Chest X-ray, AP view. Patient: 54 years old, sex F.
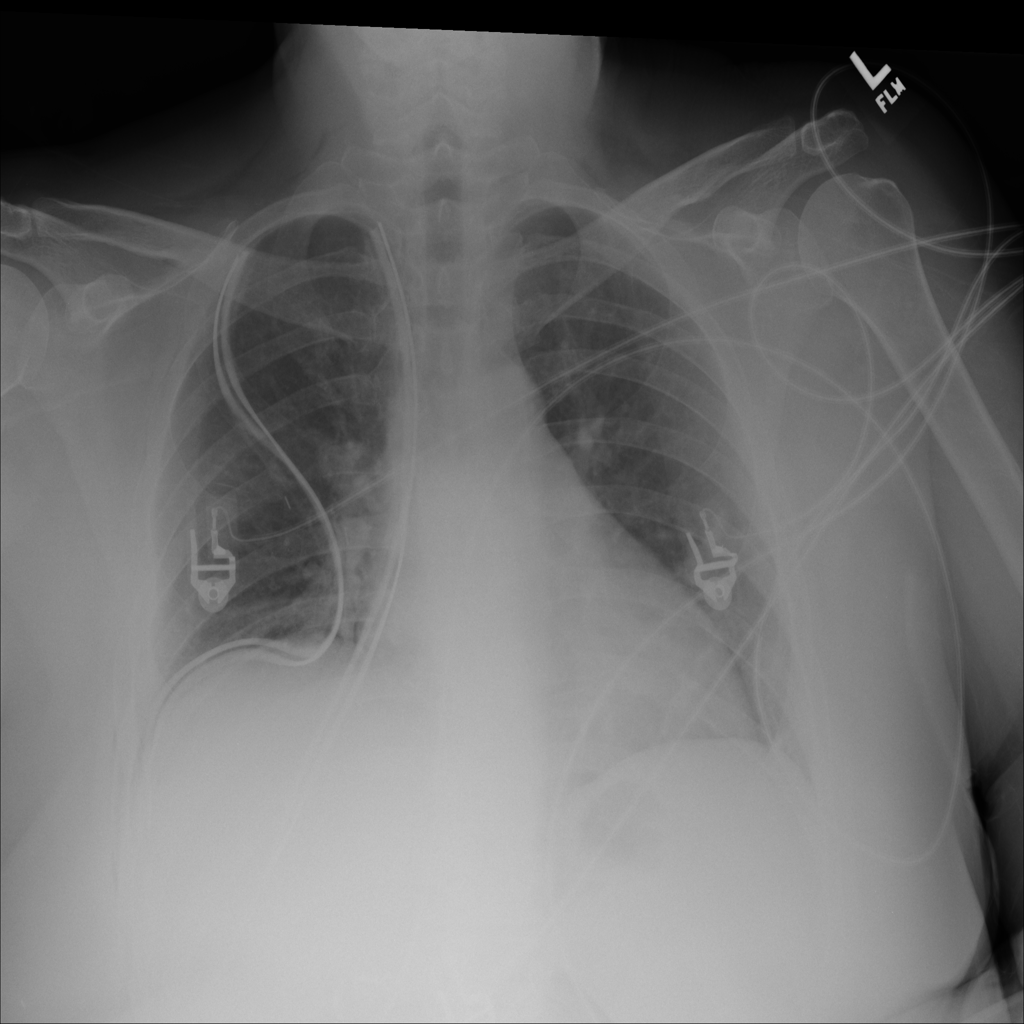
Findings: Atelectasis